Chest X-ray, AP view. Patient: 49 years old, sex F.
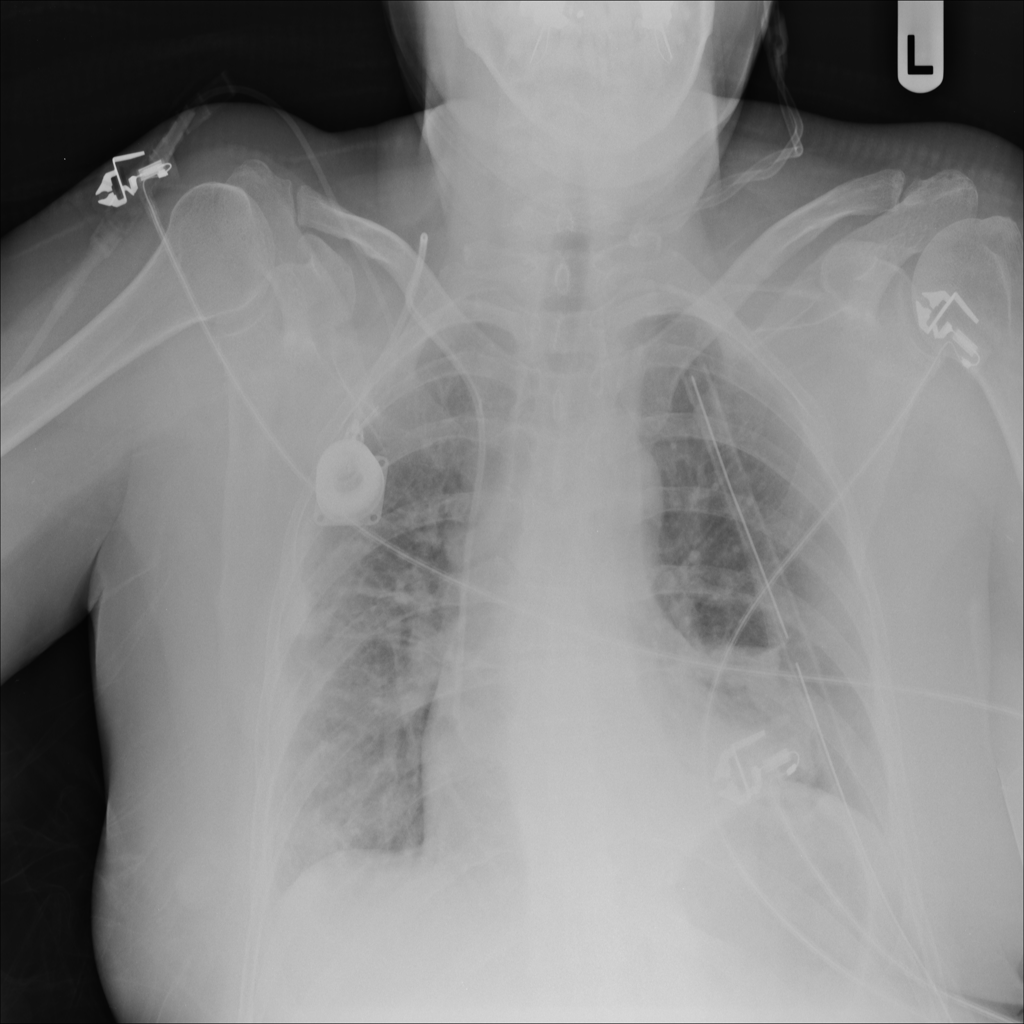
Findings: No Finding